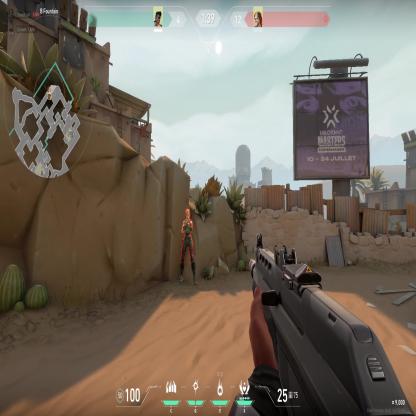
Label: enemy